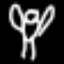
Label: angel